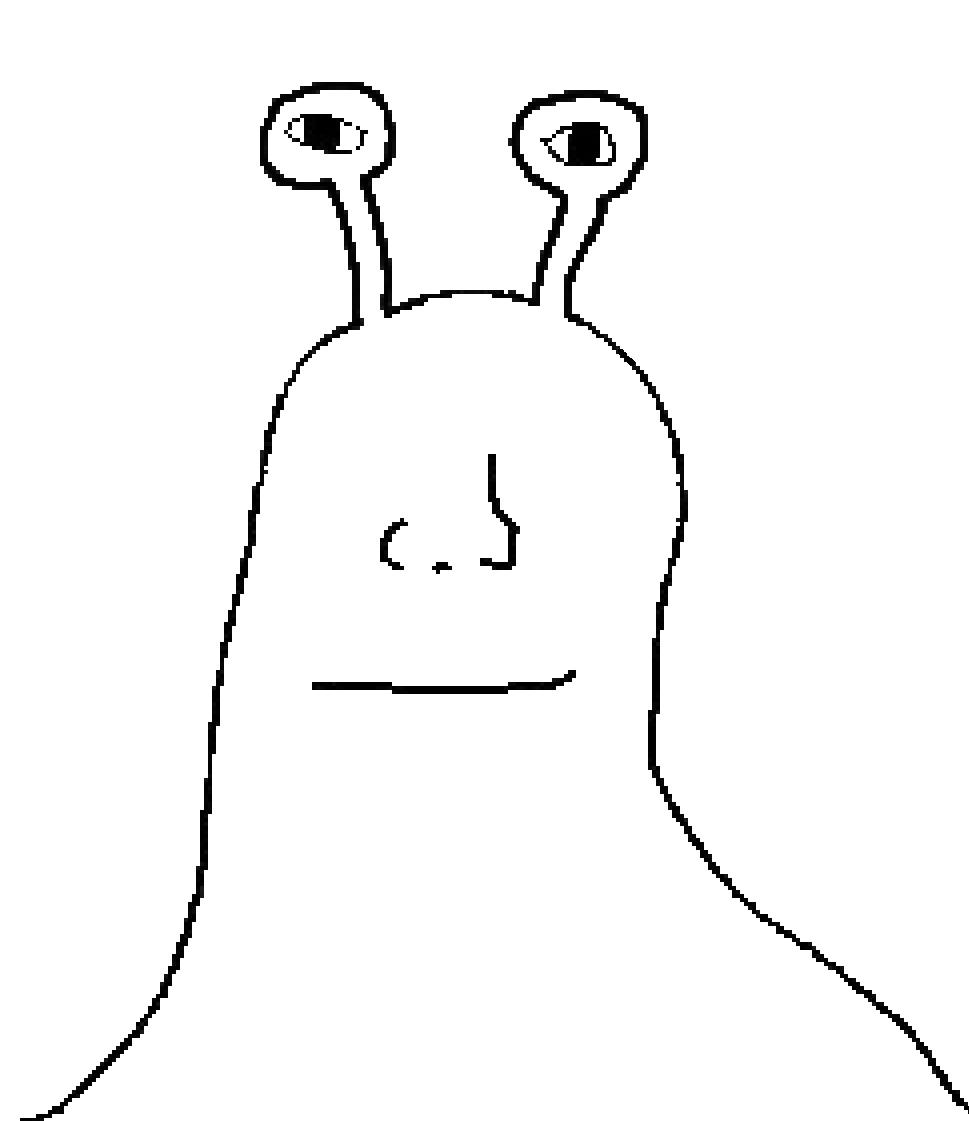
Label: 5_Shroomjak